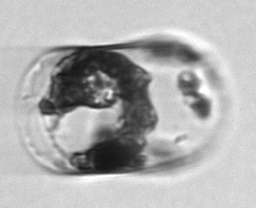
Label: Guinardia_flaccida